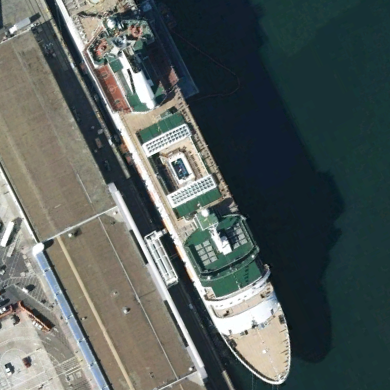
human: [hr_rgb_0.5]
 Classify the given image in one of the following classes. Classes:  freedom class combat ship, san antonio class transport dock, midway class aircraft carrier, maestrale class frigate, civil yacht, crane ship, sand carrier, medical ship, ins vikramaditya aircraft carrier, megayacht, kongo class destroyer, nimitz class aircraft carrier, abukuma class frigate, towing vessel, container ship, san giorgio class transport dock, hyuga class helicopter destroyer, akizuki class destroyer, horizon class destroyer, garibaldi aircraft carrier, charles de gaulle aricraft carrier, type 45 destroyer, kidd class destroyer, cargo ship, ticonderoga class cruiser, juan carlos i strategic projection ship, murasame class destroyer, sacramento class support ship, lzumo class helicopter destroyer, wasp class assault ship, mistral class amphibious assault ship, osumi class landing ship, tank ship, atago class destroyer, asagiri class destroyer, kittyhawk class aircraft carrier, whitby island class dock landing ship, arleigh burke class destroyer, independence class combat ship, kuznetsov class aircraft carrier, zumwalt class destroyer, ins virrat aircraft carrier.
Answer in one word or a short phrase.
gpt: Megayacht